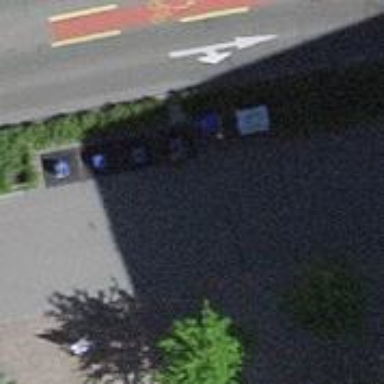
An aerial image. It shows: Recycling container for green waste at recycling facility.